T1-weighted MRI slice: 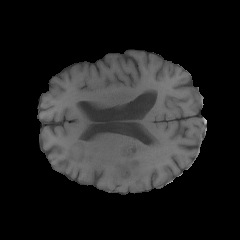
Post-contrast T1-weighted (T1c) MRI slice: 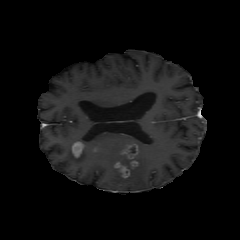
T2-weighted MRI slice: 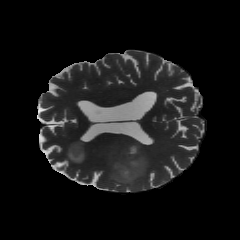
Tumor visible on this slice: yes